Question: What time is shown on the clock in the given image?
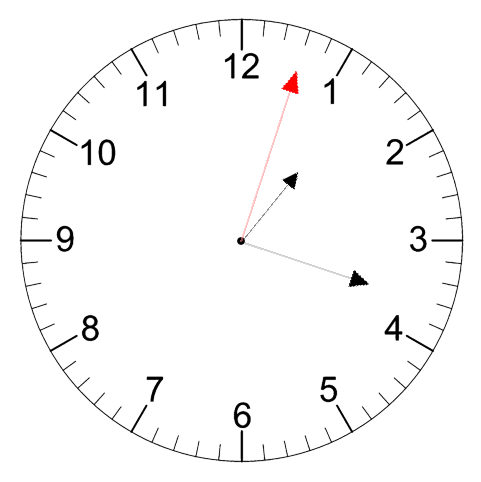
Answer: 01:18:03